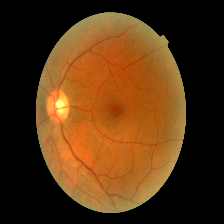
Diabetic retinopathy grade: Mild